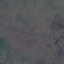
Label: HerbaceousVegetation